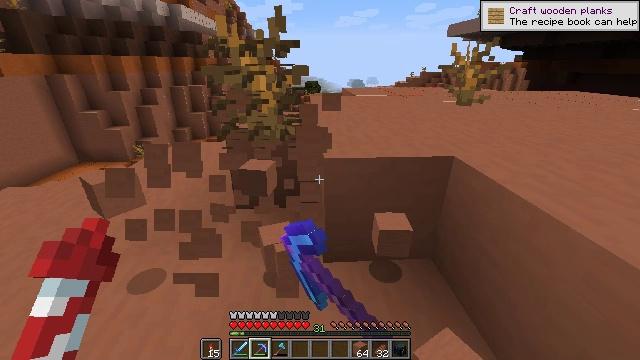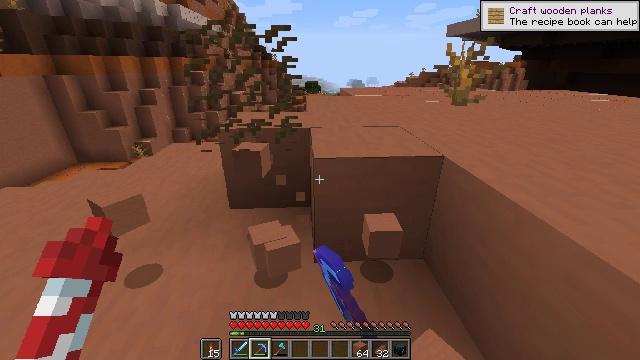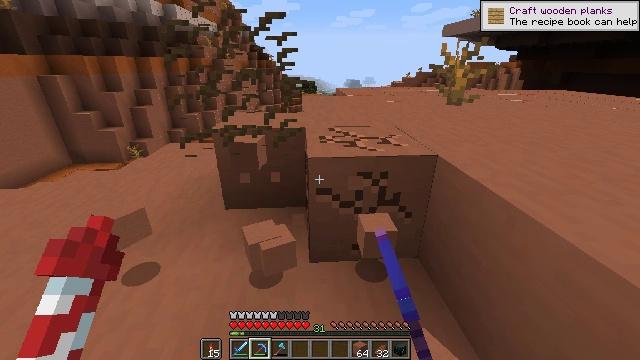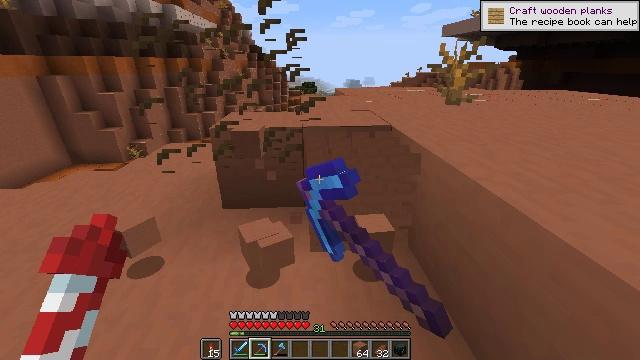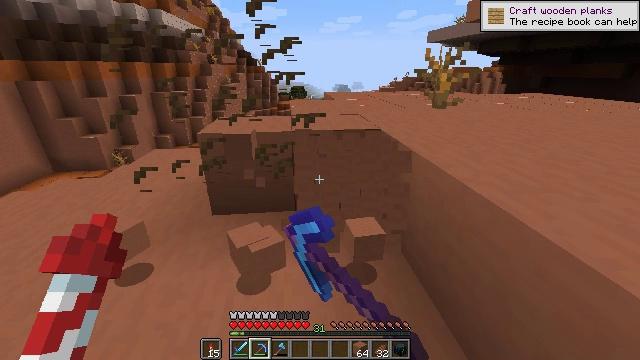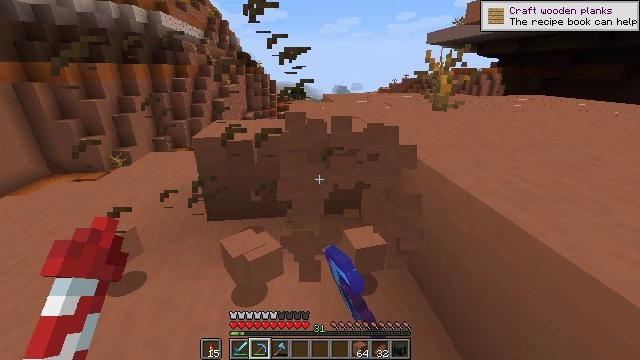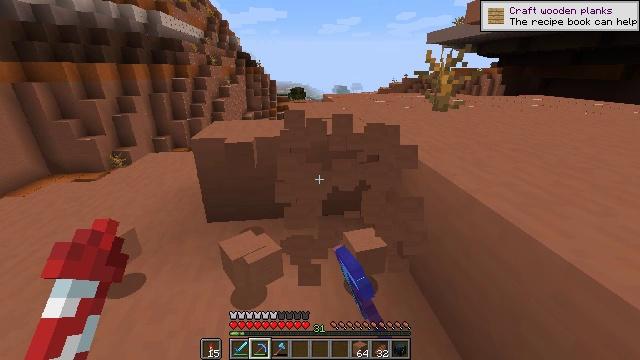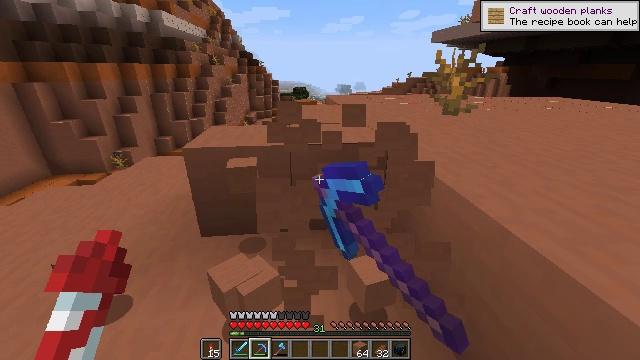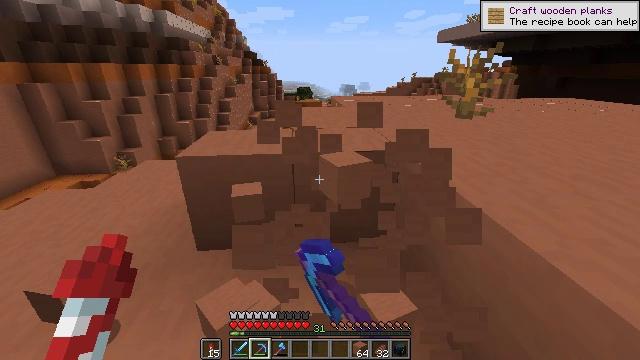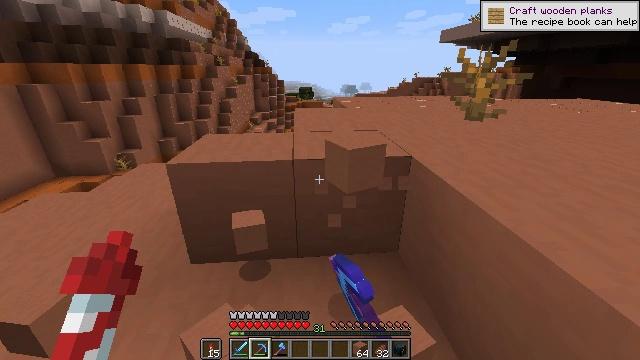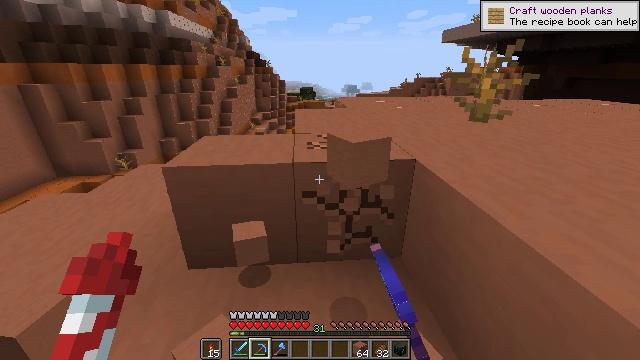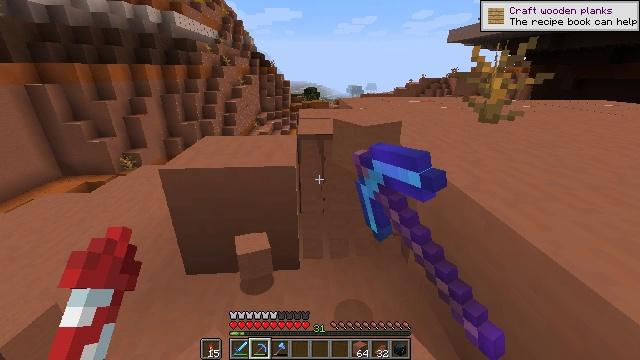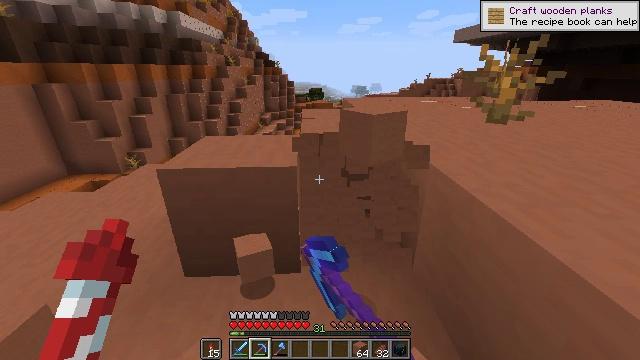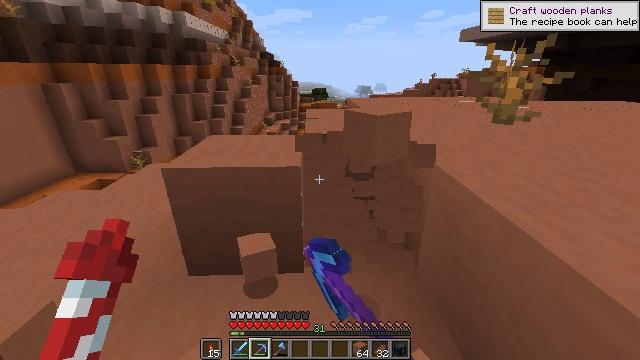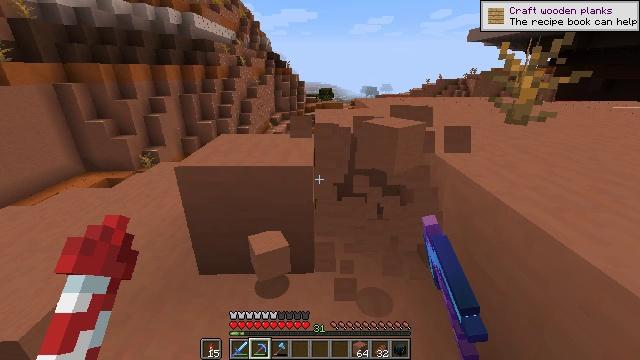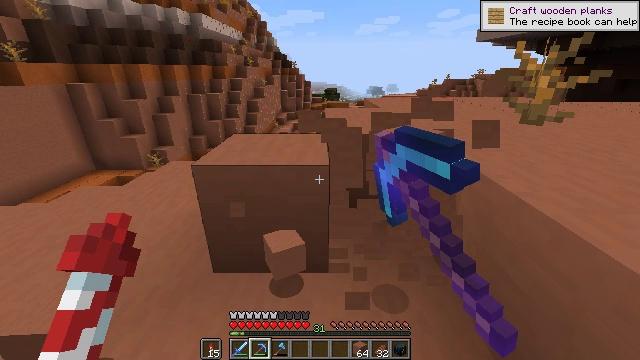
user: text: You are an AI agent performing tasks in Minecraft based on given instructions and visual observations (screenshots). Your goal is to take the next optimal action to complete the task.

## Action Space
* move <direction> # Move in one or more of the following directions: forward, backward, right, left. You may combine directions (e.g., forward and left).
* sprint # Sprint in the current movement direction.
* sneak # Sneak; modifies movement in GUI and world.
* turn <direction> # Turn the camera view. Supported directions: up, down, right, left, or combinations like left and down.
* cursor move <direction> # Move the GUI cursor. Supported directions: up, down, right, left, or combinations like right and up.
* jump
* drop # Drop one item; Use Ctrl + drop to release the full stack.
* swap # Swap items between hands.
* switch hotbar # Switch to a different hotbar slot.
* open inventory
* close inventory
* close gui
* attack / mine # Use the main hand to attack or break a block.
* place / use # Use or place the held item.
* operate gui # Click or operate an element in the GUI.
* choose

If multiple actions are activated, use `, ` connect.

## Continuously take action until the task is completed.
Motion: motion action
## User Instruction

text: Mine the terracotta block.
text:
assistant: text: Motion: attack / mine
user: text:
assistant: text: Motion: attack / mine
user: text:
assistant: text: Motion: attack / mine
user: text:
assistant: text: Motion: turn right, attack / mine
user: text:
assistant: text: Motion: move forward, attack / mine
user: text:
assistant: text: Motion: move forward, attack / mine
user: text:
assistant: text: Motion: move forward, attack / mine
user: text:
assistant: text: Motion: move forward, attack / mine
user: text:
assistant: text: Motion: move forward, attack / mine
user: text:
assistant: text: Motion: attack / mine
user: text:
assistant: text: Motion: attack / mine
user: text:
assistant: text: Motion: attack / mine
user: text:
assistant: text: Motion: attack / mine
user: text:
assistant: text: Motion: move left, turn left, attack / mine
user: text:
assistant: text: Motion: move left, turn left, attack / mine
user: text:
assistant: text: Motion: move left, attack / mine
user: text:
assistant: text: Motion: move left, attack / mine
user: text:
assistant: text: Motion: attack / mine
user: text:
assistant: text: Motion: attack / mine
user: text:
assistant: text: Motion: move forward, attack / mine
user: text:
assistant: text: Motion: move forward, attack / mine
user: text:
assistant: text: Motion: move forward, turn right, attack / mine
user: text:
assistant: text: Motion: move forward, turn right, attack / mine
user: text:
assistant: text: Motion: move forward and move right, attack / mine
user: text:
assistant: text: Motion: move forward and move right, attack / mine
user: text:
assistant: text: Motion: move forward and move right, attack / mine
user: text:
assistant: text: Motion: move right, attack / mine
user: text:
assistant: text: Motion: turn right, attack / mine
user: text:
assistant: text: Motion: turn right, attack / mine
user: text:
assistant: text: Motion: turn right, attack / mine